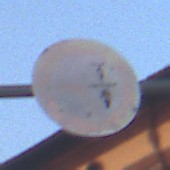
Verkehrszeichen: VerbotUeberholenEinspurigeFahrzeuge
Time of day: SunriseSunset
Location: Outdoor (Urban)
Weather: Clear
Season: NotSpecified
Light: Natural